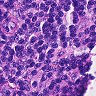
Metastatic tissue present: no